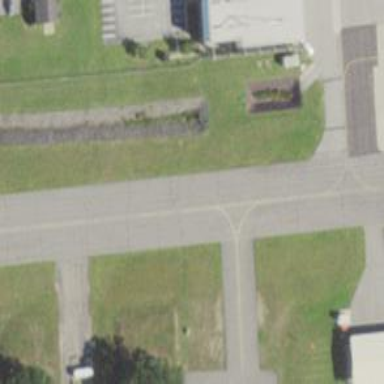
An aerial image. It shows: View of taxiway at the airport.